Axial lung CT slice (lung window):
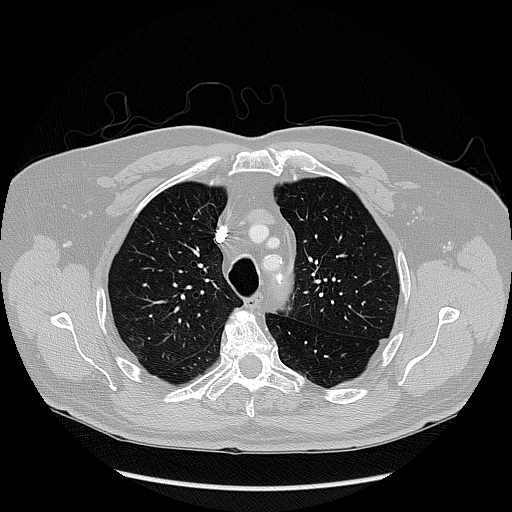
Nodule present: no